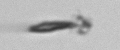
Label: fiber_TAG_external_detritus